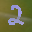
Label: 2